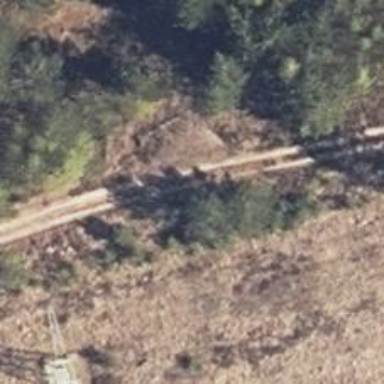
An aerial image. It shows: Sandy track road with grade 4 track type.